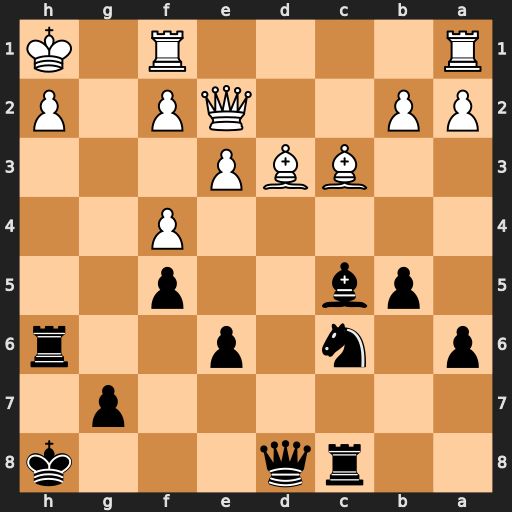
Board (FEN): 2rq3k/6p1/p1n1p2r/1pb2p2/5P2/2BBP3/PP2QP1P/R4R1K
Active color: b
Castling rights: -
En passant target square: -
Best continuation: Qh4 f3 Bxe3